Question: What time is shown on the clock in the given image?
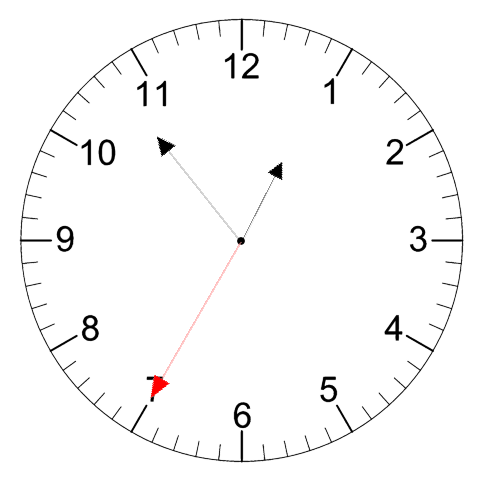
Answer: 12:53:35